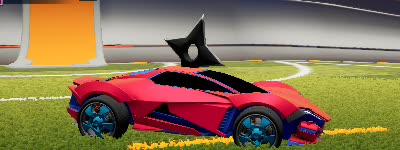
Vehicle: werewolf